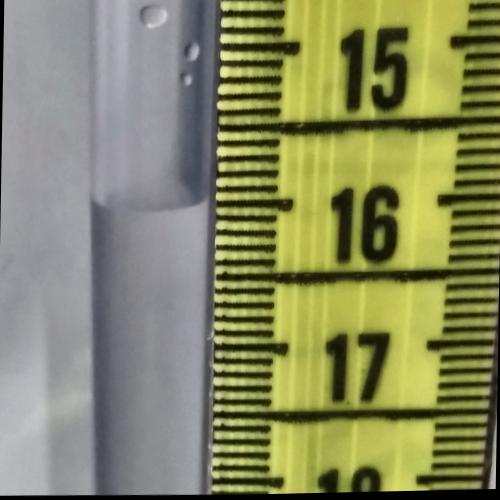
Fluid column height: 16.0 cm